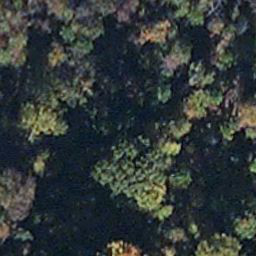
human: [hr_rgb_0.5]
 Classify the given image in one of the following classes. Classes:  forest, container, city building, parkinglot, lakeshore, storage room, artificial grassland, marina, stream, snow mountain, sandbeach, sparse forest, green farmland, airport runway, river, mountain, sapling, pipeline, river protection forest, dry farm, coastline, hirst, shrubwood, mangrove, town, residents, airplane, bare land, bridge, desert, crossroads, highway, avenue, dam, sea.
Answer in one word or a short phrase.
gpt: mangrove